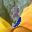
Label: 3